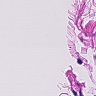
Metastatic tissue present: no